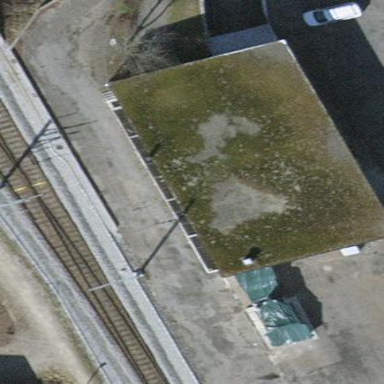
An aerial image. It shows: Detached building with flat roof.